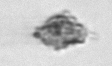
Label: detritus